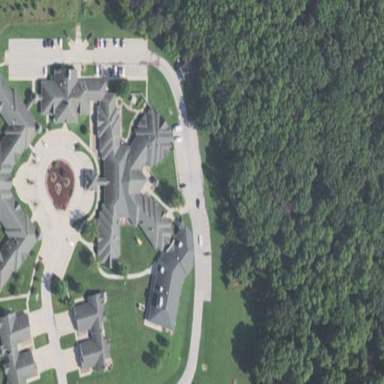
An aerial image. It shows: Nursing home.